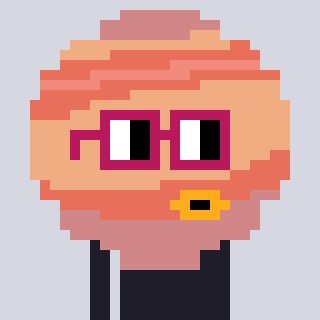
a pixel art character with square dark red glasses, a jupiter-shaped head and a rust-colored body on a cool background